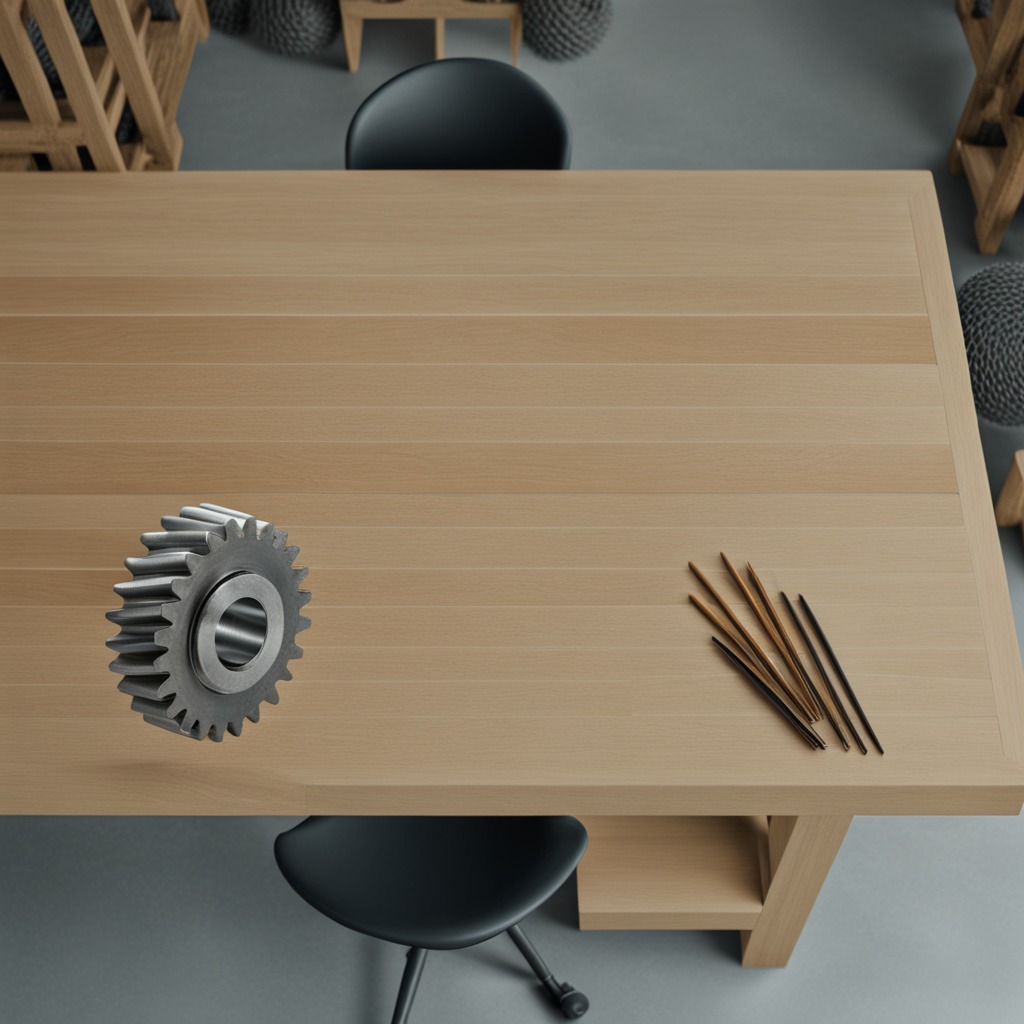
A steel gear with teeth is lying on a workbench inside a coastal fishing gear workshop.